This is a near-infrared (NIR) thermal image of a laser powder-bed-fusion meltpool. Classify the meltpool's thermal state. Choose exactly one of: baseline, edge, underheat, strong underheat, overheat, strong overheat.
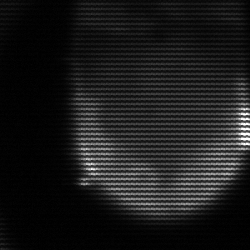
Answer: edge